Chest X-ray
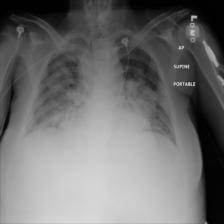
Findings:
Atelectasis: negative
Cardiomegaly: negative
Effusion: negative
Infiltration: positive
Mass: negative
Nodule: negative
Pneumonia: negative
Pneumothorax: negative
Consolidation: negative
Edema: positive
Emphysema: negative
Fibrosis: negative
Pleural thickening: negative
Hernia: negative